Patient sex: M
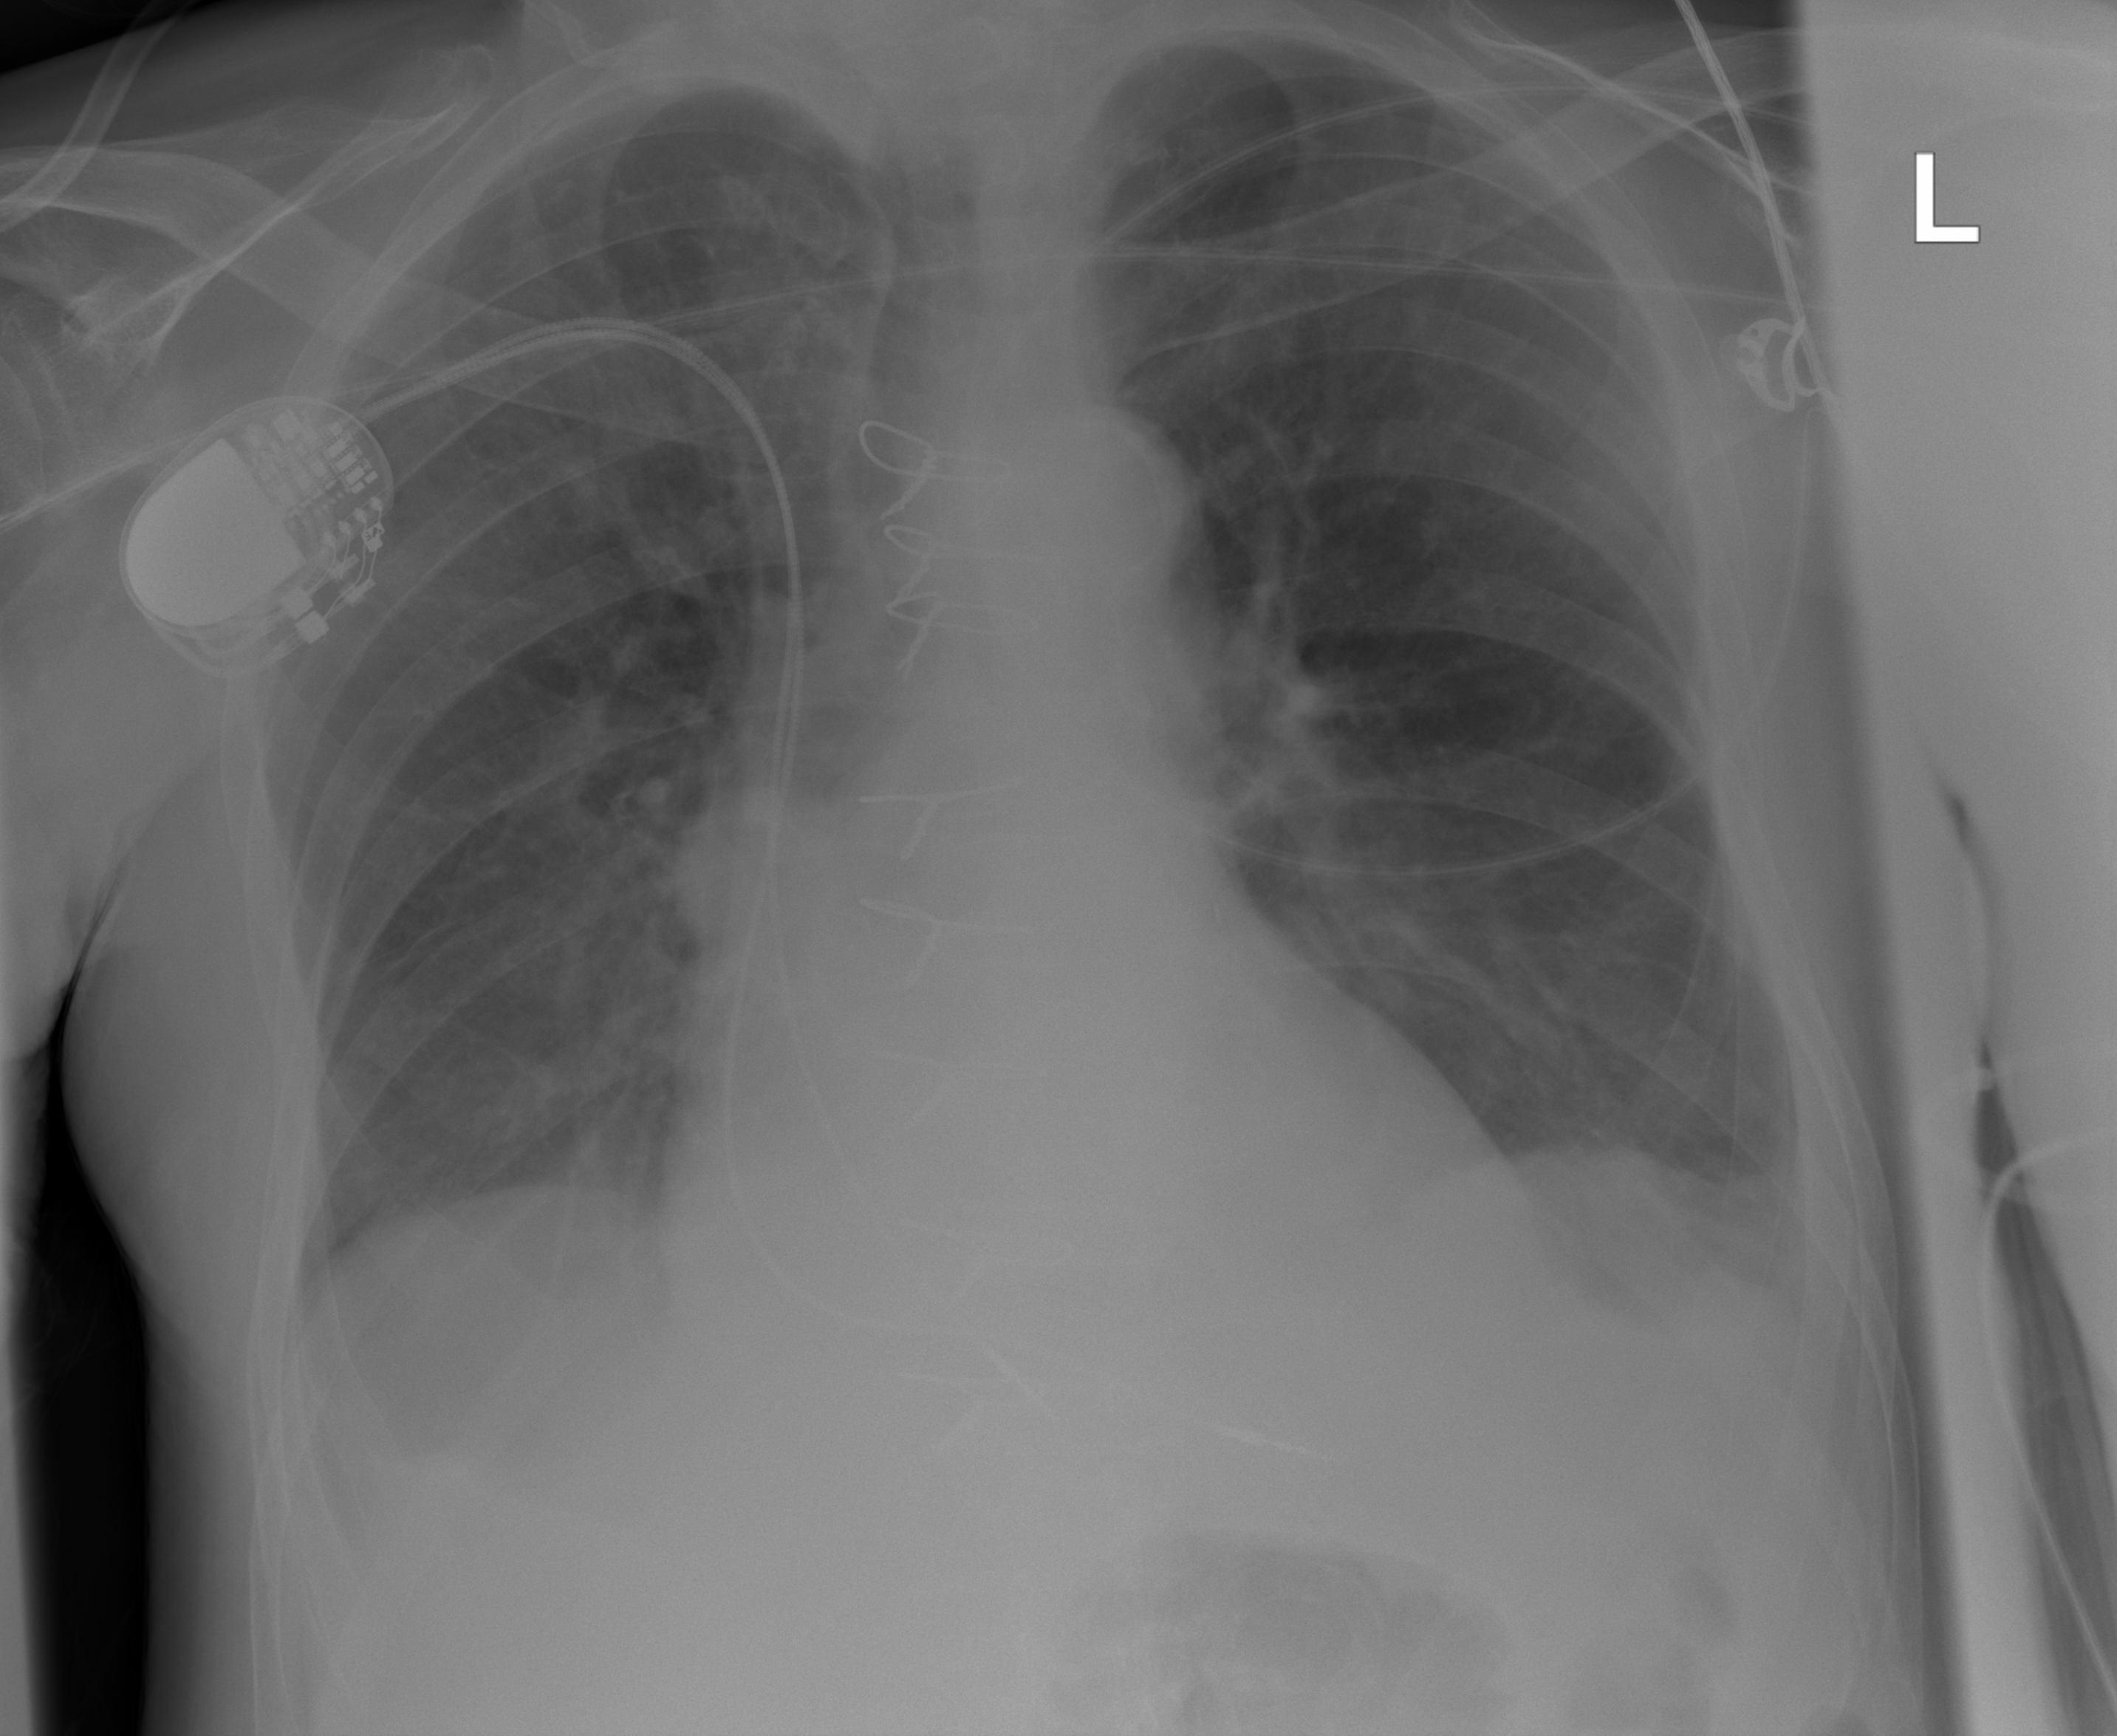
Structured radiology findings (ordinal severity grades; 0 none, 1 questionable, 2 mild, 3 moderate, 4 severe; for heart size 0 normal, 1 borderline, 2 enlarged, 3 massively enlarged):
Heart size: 1
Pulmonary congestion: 2
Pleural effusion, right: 0
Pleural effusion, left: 2
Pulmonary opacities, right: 0
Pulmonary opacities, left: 0
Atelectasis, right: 0
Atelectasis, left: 2